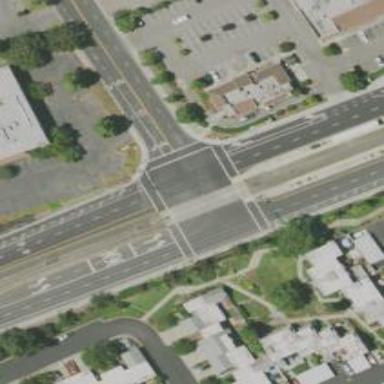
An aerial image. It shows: Solid stop line on the road marking.